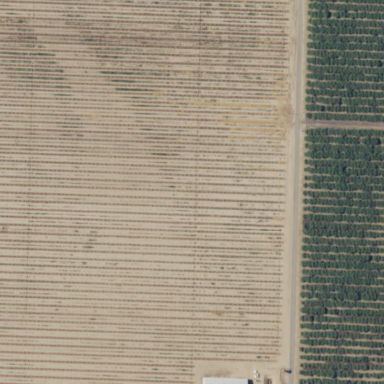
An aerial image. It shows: Vineyard.